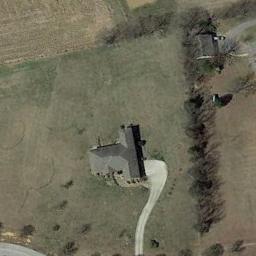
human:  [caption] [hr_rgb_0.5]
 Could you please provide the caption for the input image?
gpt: A path leads to this house with black roof .

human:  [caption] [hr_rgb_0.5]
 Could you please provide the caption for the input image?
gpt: There are several buildings of different shapes and sizes in the sparse residential .

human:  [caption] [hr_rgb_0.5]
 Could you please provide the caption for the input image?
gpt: The sparse residential is on the bare land next to some trees and a road .

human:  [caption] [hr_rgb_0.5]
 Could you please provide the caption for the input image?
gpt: In a sparse residential area there is a grey house surrounded by open spaces and a few withered trees .

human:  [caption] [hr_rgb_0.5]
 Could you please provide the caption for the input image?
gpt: A sparse residential area with some gray building and a gray building .